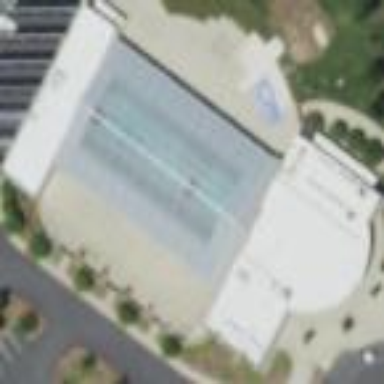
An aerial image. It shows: Building designated for swimming.